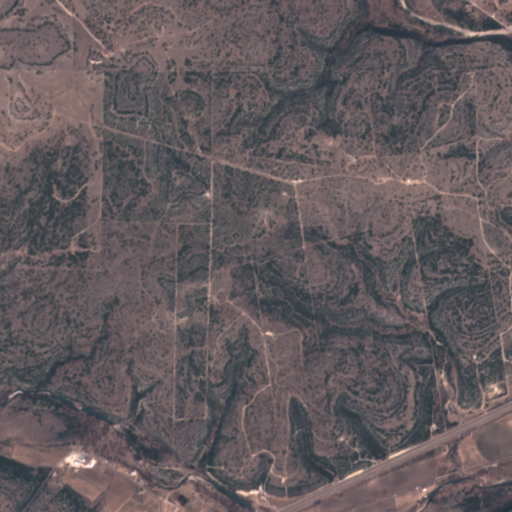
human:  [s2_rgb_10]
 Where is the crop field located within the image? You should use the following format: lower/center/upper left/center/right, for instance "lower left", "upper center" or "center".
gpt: The crop field is located in the lower right of the image.
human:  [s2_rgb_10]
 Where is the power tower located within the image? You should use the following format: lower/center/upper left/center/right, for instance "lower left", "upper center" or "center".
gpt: The power tower is located in the upper right of the image.
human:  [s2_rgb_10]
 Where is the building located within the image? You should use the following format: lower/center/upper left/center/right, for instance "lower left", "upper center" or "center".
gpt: The building is located in the lower of the image.
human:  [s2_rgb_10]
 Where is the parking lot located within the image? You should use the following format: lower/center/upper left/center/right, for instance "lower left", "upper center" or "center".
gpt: There is no parking lot in the image.